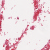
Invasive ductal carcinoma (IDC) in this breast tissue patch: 0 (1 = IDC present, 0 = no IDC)